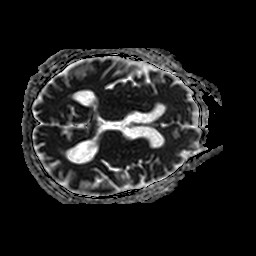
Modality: ADC
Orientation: axial
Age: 78
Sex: male
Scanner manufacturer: philips
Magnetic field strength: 1.5 T
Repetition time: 4.817 s
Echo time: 0.07764 s